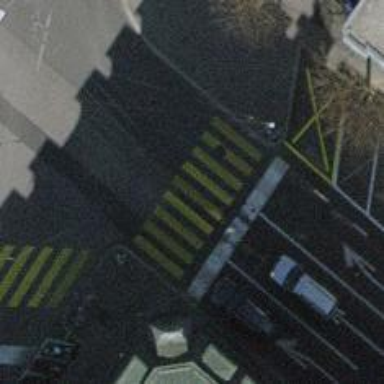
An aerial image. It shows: Crossing with traffic signals.